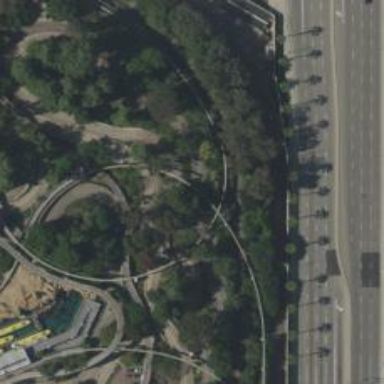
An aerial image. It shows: Monorail bridge.